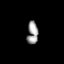
Tissue: skin
Cell type: Epithelial cells
Senescence score: 0.7066
Nuclear area (px): 241
Mean DAPI intensity: 153.793